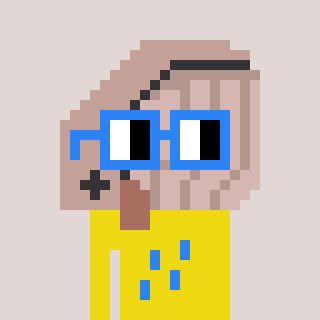
a pixel art character with square blue glasses, a whale-shaped head and a yellow-colored body on a warm background